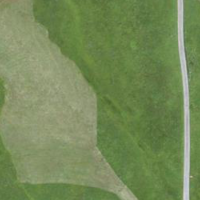
EUNIS habitat code: 26
Species observed at this site:
Campanula thyrsoides